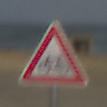
Verkehrszeichen: RadverkehrRechts
Umgebung: Outdoor, Suburban
Tageszeit: MorningAfternoon
Wetter: PartlyCloudy
Licht: Natural
Jahreszeit: NotSpecified
Kontrast: HighContrast